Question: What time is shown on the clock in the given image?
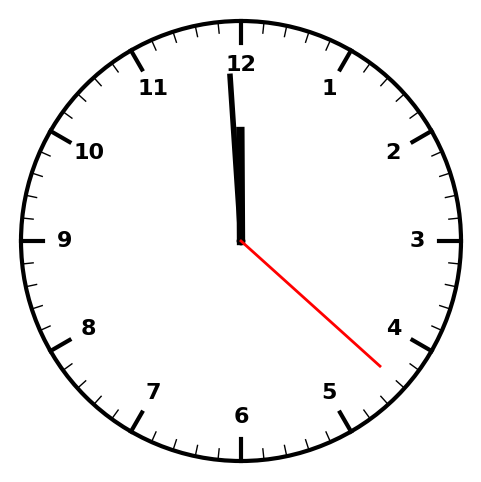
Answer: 11:59:22